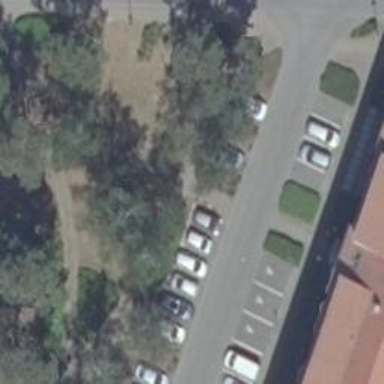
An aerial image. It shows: Service road with diagonal parking lanes on both sides.